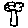
Label: tree